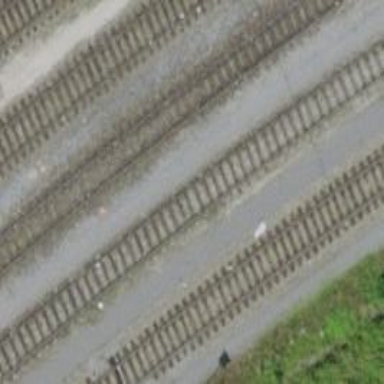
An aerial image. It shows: Siding railway with electrified contact lines at voltage of 3000 and 15000.